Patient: sex F, age 69
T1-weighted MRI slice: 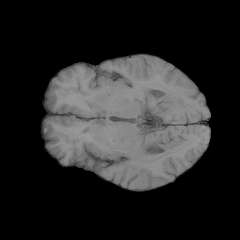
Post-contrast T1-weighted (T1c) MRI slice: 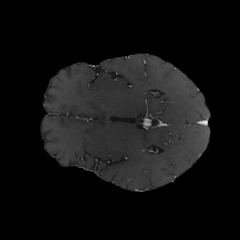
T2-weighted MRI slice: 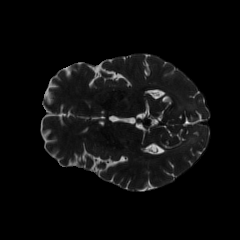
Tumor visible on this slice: no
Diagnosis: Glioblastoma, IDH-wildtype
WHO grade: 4